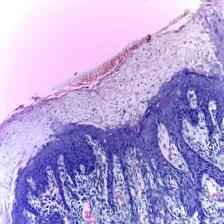
Diagnosis: Normal